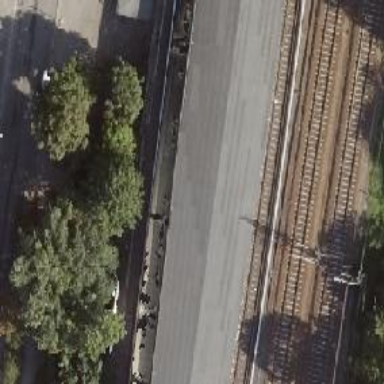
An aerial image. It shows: Railway milestone.